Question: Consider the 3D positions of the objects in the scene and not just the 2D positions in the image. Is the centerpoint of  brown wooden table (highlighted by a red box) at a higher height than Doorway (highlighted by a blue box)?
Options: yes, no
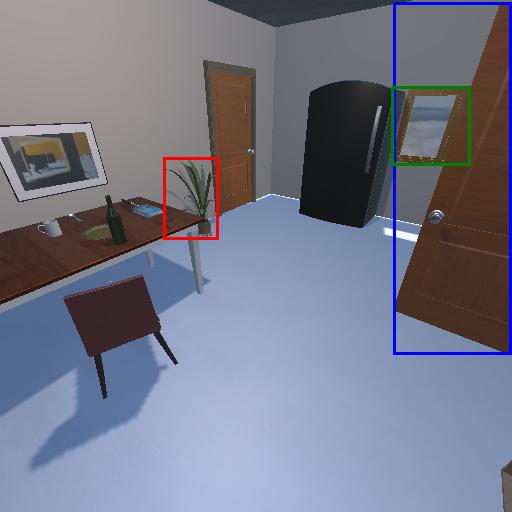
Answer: yes